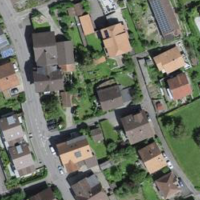
EUNIS habitat code: 54
Species observed at this site:
Erigeron karvinskianus
Primula veris